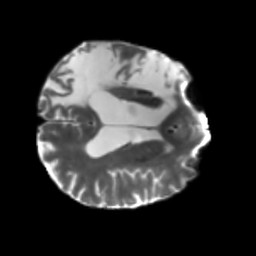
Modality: T2w
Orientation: axial
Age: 52
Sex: male
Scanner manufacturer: siemens
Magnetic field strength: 3 T
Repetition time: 5.25 s
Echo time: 0.08 s